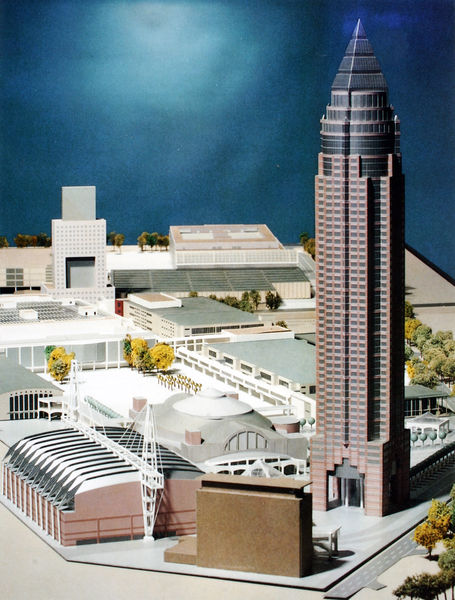
Titel: Modellansicht des Messegeländes
Künstler: Helmut Jahn
Standort: Frankfurt (am Main)
Institution: Messeturm
Schlagwörter: blau, bäume, gelb, grün, bunt, fenster, grau, weiss, zeichnung, anlage, gebäude, architektur, stein, rosa, turm, modell, ansicht, ziegel, hof, amerika, spitz, entwurf, pyramide, projekt, wahrzeichen, hochhaus